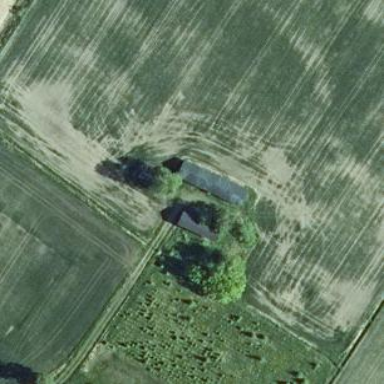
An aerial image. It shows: Farm with farmyard.